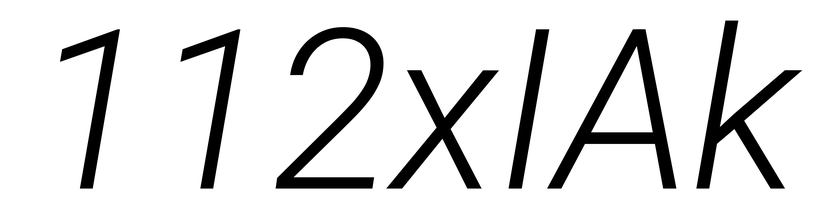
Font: Roboto-Italic_Light_Italic